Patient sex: F
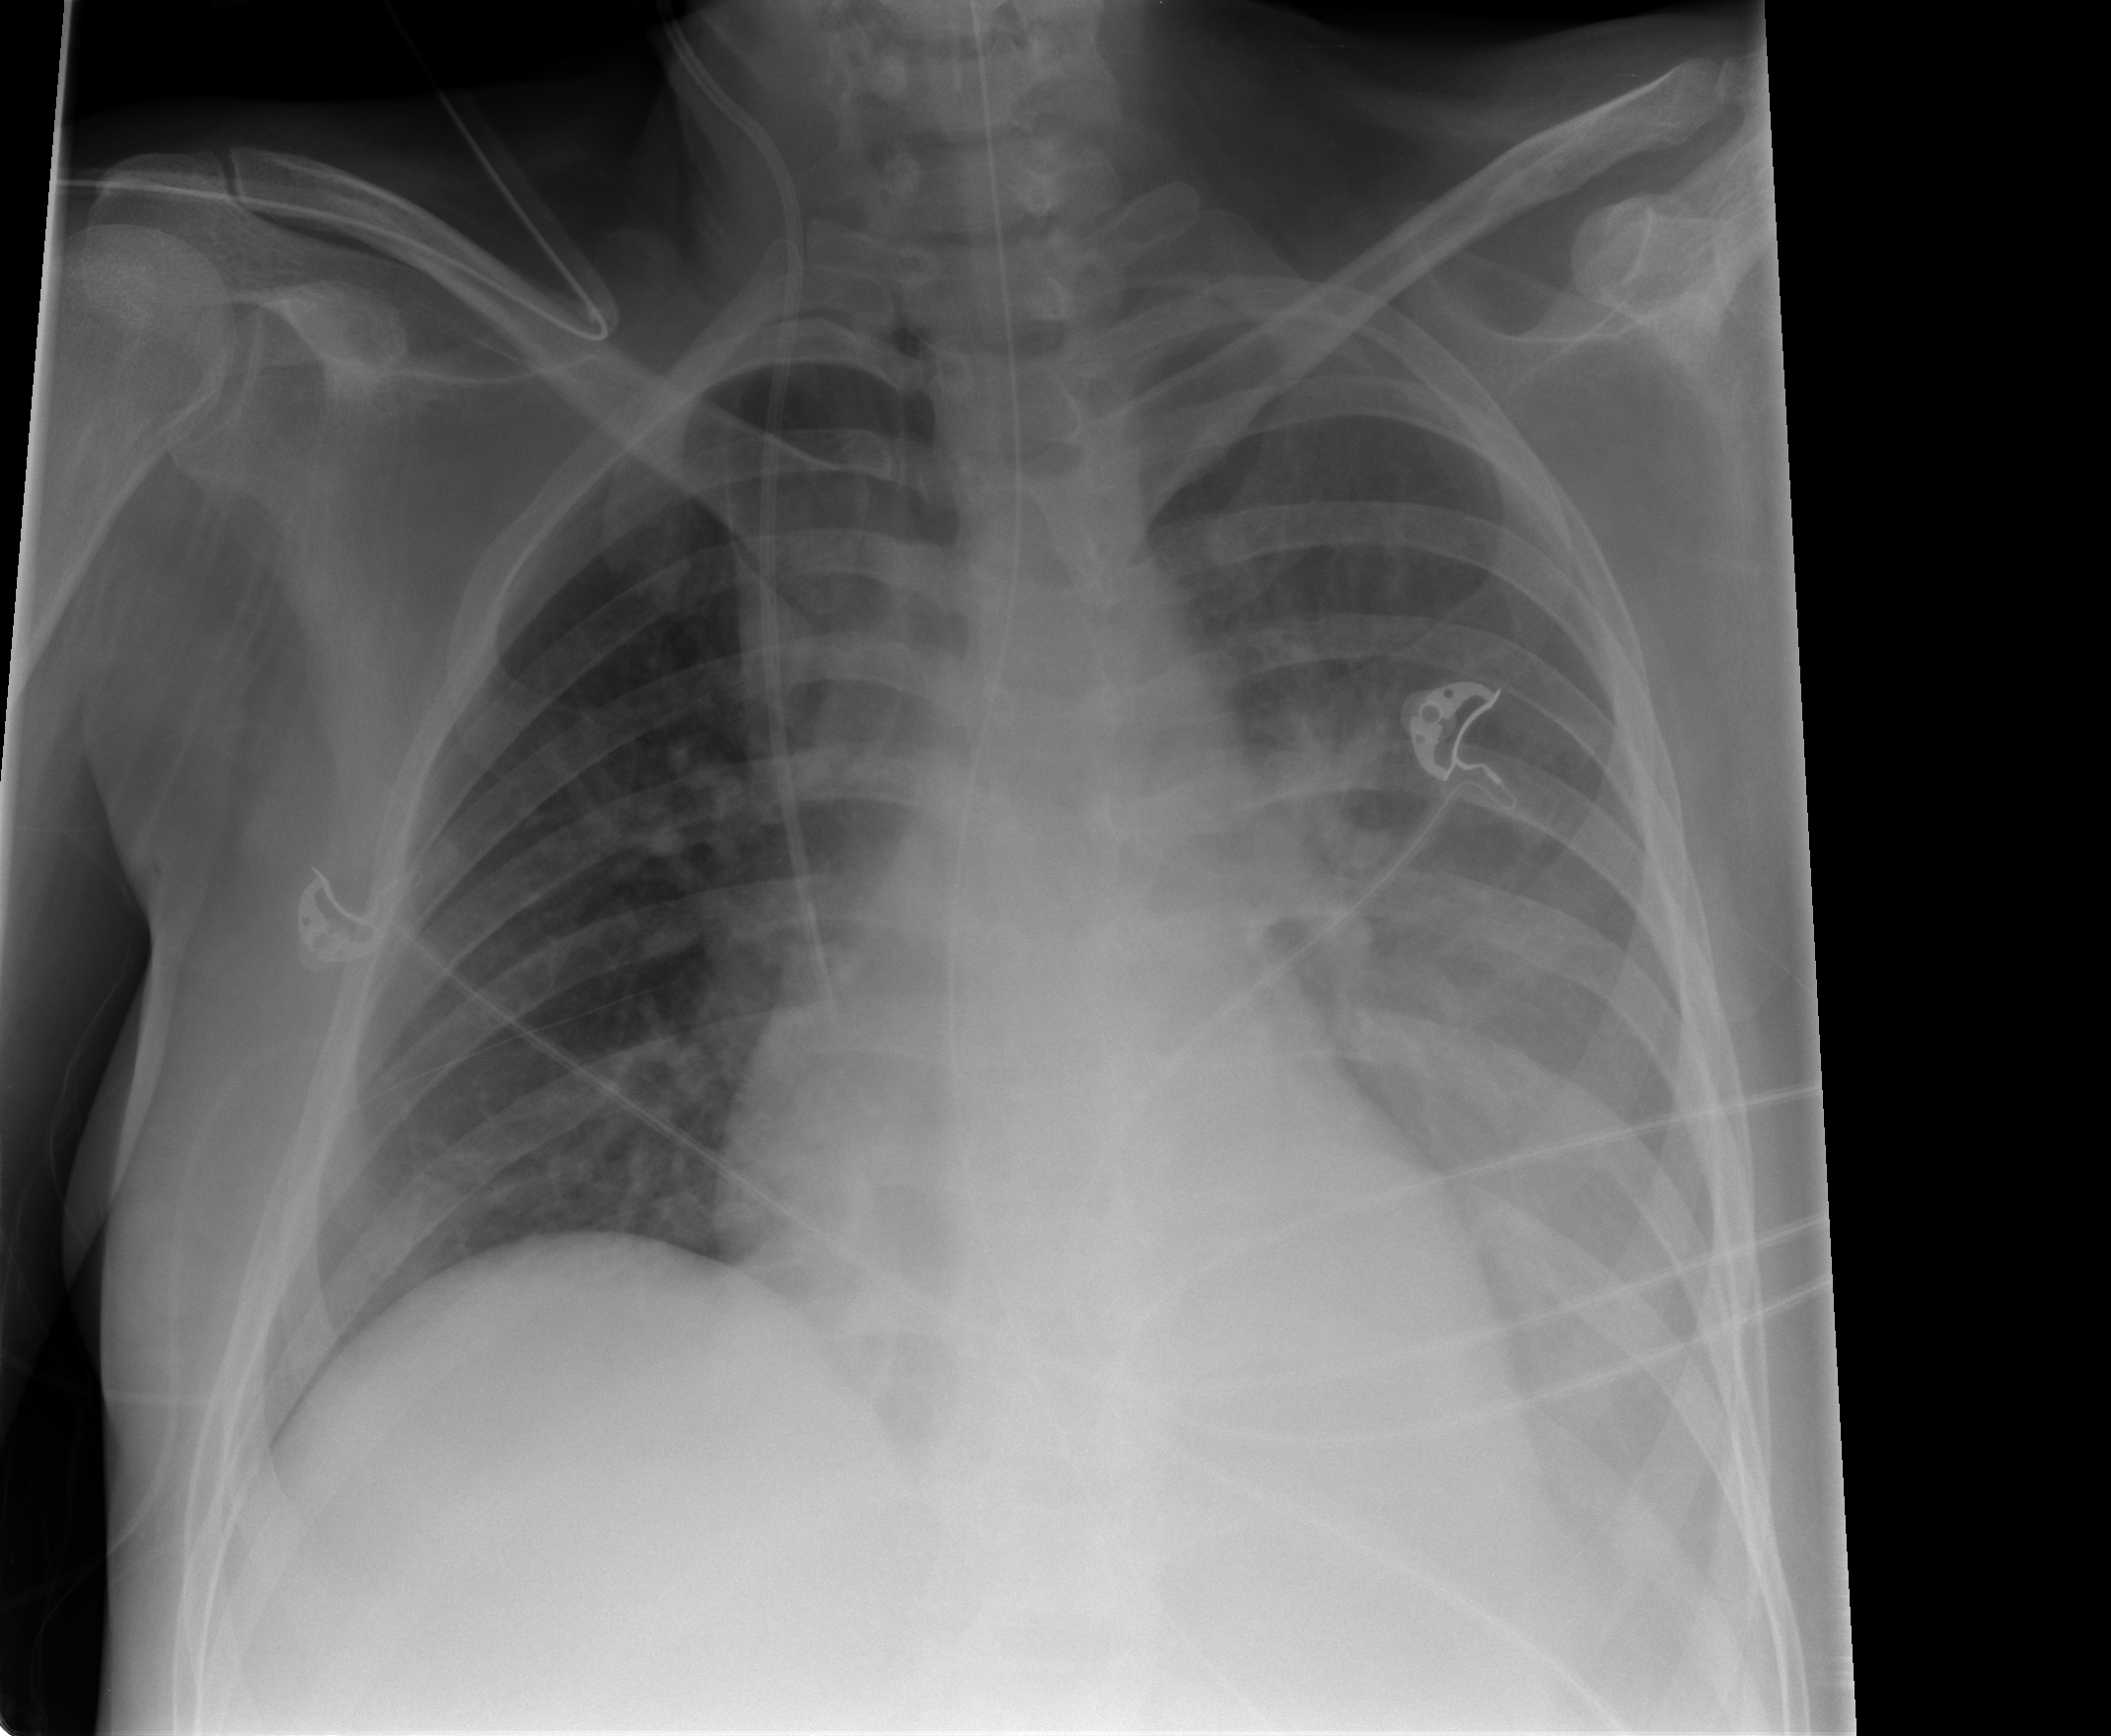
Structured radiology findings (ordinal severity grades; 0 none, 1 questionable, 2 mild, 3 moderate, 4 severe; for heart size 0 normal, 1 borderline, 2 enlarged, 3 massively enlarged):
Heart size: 0
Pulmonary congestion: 0
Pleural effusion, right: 0
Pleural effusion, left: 3
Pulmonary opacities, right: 2
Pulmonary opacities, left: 2
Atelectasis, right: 0
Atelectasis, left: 2